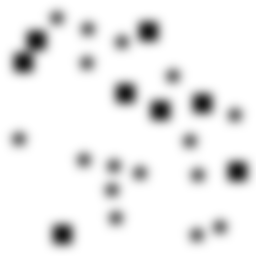
Squares: 8
Triangles: 0
Stars: 16
Total shapes: 24